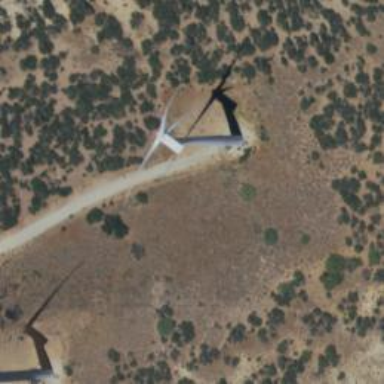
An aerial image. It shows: Wind generator in the form of horizontal axis wind turbine.